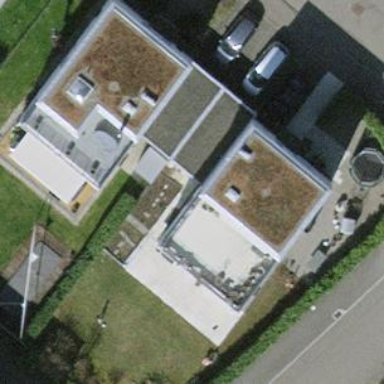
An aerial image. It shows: Garage building.